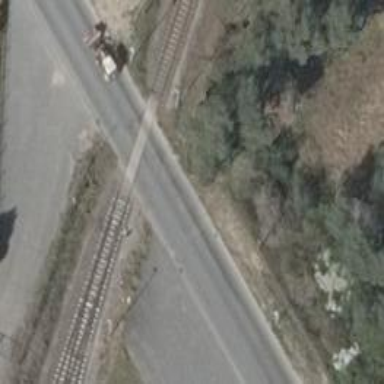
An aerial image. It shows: Railway level crossing.